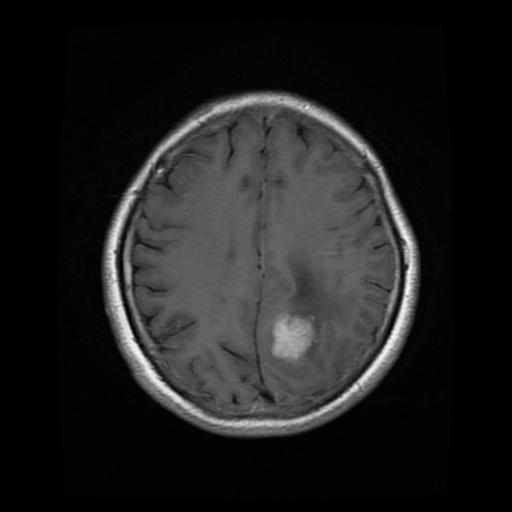
Label: meningioma